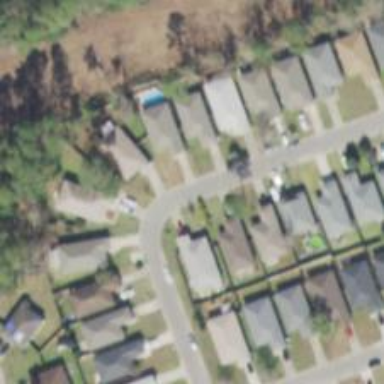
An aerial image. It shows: Driveway.